Question: If a thread is accessing global memory, why does it access a large chunk? Where is this large chunk stored?
If your reading from global memory in a coalesced manner, would it be beneficial to copy a common chunk of the global memory into shared memory, or would there not be any improvement.
ie: If each thread is reading the next 5 or 10 or 100 memory locations, and averaging them, if you could fit a chunk of X points from global memory into shared memory, could you not write an if statement saying if you looking for one of these memory values, read from shared memory rather than global? Im assuming the warp divergence penalty would be less than reading from global memory each time.

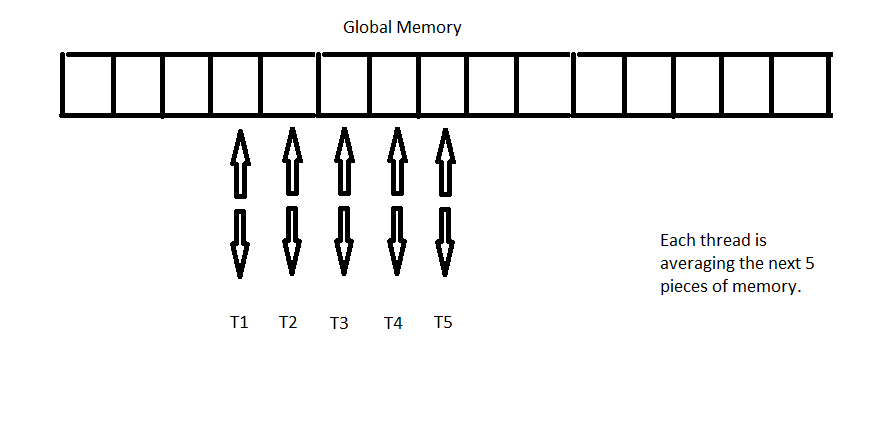
Answer: When you read from global memory, the data are searched first in the L1 cache (high bandwidth, 1.600GB/s on Fermi, but limited in size, 48KB on Fermi), then, if not present in L1, they are searched in L2 (lower bandwidth, but larger than L1, 768KB on Fermi) and, and finally, if not present in L2, they are loaded from global memory*.
When a global memory load occurs, the data are moved to L2 and then to L1, so to be able to access them in a faster way next time a global memory read is required.
Possibly, such data are evicted by a subsequent global memory load, possibly not. So, in principle, if you are reading "small" chunks of data, you do not need to necessarily force the data to be located in the shared memory to access them next time in a fast way.
Take into account that, on Fermi and Kepler, shared memory is made by the same circuitry of the L1 cache. You can then see the shared memory as a .
You should then force the data to reside in the shared memory to be sure that they reside on, say, the "fastest available cache" and you do it whenever you need to access those same data a multiple number of times.
Note that the above is the general philosophy behind global memory transfers. Implementation details can differ depending on the underlying architecture.
*Il should be noticed that the L1 cache line could be disabled by a compiler option. This is useful in terms of performance for random access data patterns.